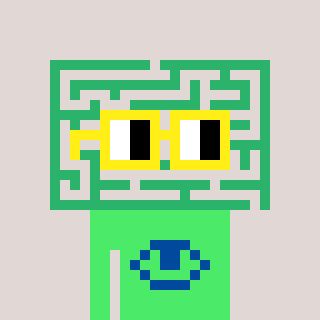
a pixel art character with square yellow glasses, a maze-shaped head and a teal-colored body on a warm background